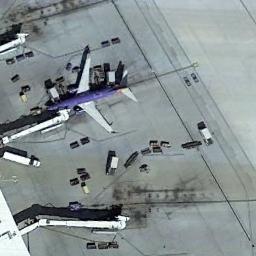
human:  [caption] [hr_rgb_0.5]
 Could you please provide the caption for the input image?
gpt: A blue fuselage plane parked beside a building inside the airport .

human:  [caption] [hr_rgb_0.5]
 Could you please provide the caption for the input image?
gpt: A purple plane parked at the departure gate, With some black trucks around .

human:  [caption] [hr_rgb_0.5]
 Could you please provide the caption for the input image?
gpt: A purple plane parked next to a boarding bridge while some facilities and cars around them .

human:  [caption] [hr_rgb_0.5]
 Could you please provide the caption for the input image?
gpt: A blue and white plane and many cars are parked on the ground beside the terminal .

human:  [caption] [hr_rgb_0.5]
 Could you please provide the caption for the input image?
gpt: There is an airplane in the parking lot .